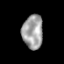
Tissue: prostate
Cell type: T cells
Senescence score: 0.3551
Nuclear area (px): 684
Mean DAPI intensity: 161.13